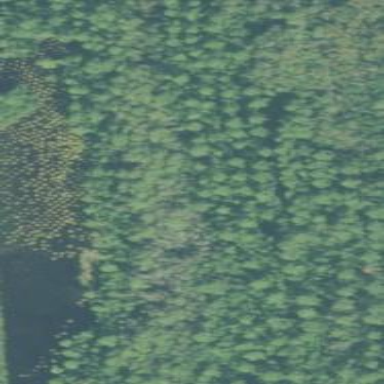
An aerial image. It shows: Forest with needle-leaved trees.